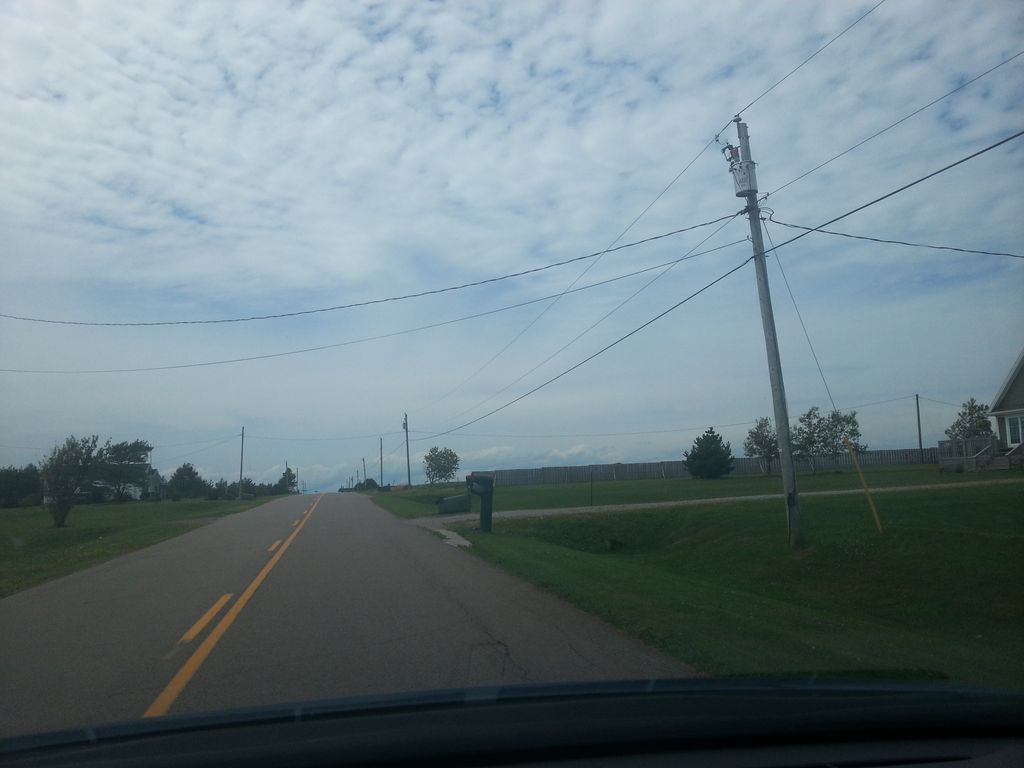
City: charlottetown